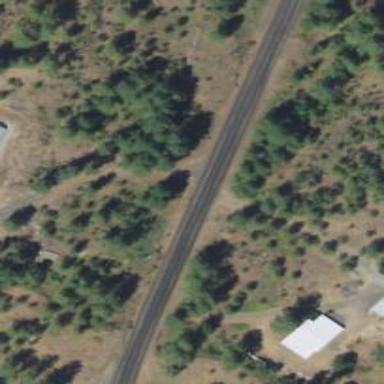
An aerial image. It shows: Unclassified road.